Question: I am trying to disable the in chrome. How can I turn this off/disable this?

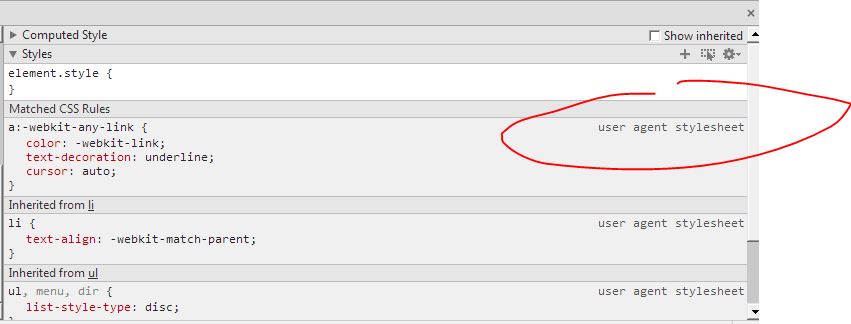
Answer: <URL>
1. Open Chrome dev tools
2. Click gear icon on bottom right
3. In General section, check or uncheck "Show user agent styles".